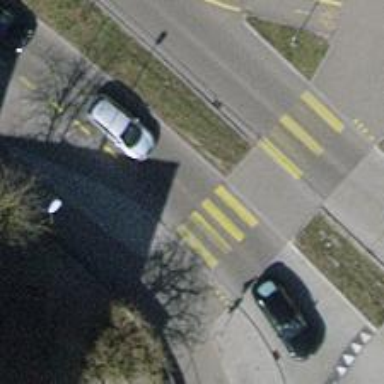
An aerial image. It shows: Secondary road with asphalt surface.